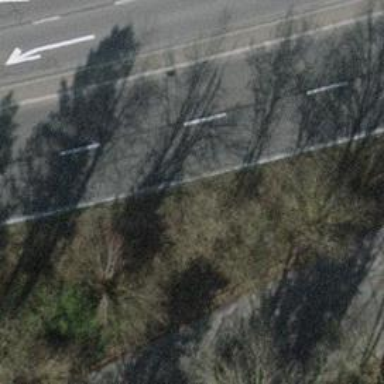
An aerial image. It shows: Primary highway.